Field crop: maize
Growth stage: 2
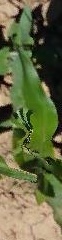
Species: maize